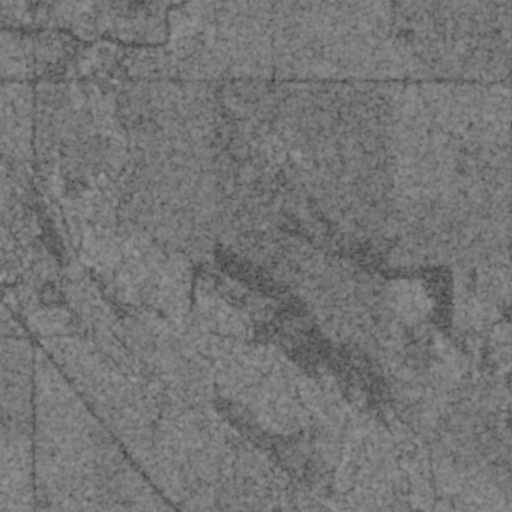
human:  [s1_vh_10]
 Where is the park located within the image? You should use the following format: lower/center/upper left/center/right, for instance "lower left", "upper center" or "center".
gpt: The park is located in the center left of the image.
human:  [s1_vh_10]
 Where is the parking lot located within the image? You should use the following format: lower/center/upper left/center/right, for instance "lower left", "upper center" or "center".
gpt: The parking lot is located in the upper left of the image.
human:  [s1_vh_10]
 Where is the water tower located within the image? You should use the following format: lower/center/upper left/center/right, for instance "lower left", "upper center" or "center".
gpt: The water tower is located in the center left of the image.
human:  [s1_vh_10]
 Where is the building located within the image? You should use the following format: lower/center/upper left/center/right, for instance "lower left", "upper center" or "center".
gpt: The building is located in the center left of the image.
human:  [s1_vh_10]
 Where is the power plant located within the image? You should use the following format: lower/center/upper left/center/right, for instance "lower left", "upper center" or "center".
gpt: There is no power plant in the image.

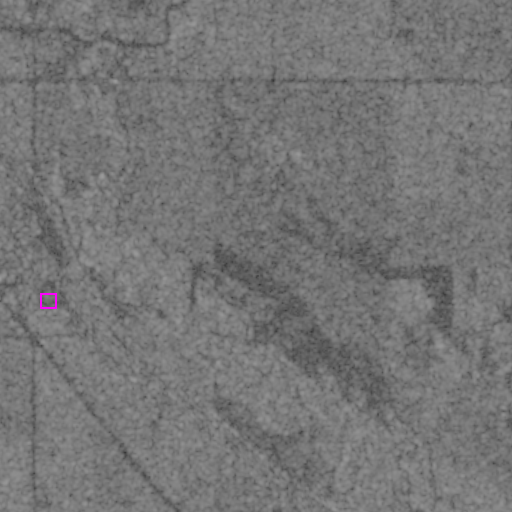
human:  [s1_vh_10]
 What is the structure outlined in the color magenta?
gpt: The structure outlined in magenta is a park.
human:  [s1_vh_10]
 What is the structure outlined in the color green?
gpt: There is no green outline.